Aerial crown-view tile of a tropical tree (Barro Colorado Island, Panama), acquired 20240918:
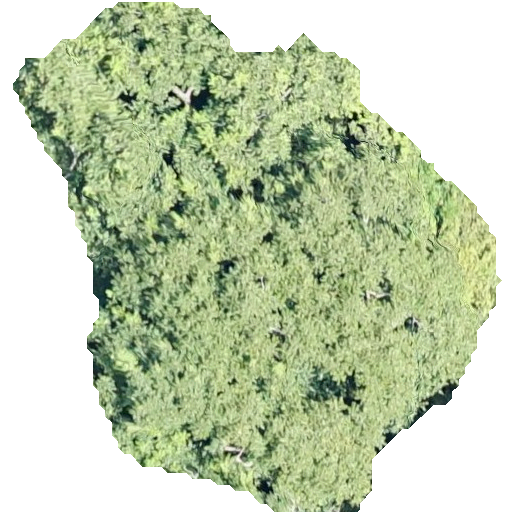
Species: Spondias radlkoferi
GBIF accepted scientific name: Spondias radlkoferi
Crown area: 253.864 m²